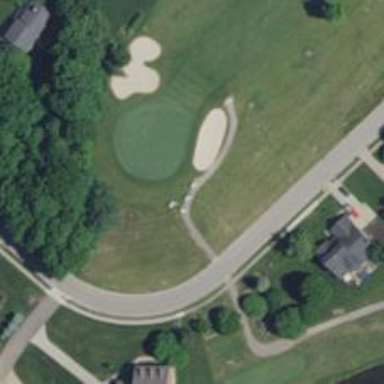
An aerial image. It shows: Golf cartpath that is also road path.